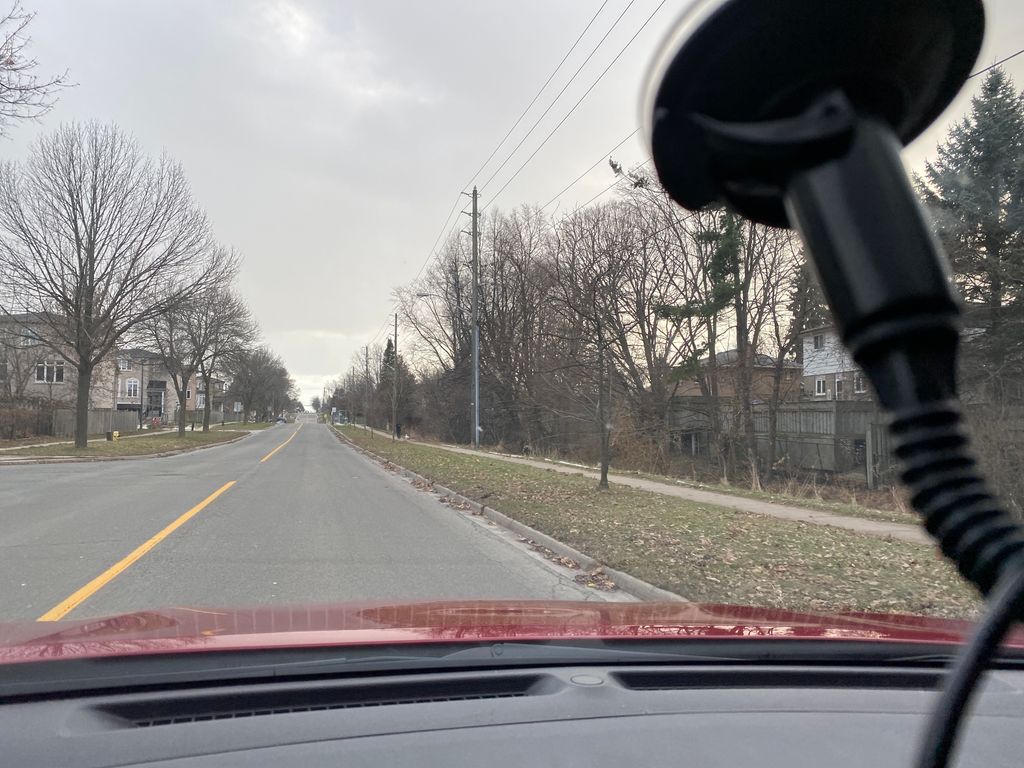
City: toronto